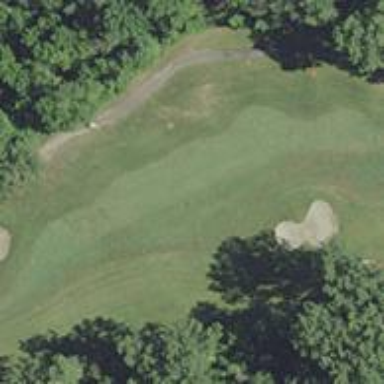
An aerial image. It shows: Grassy area designated as golf fairway.